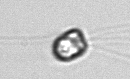
Label: flagellate_morphotype1